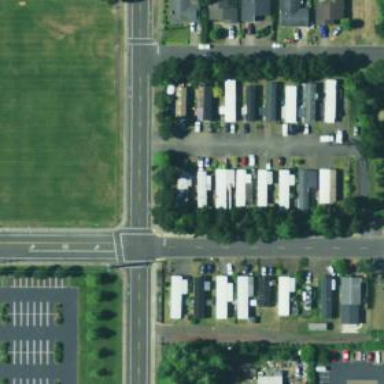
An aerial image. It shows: Residential area known as trailer park.